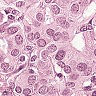
Metastatic tissue present: yes